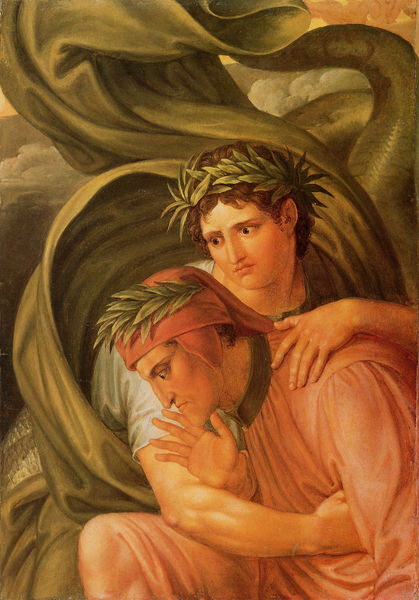
Titel: Dante und Vergil auf dem Rücken Geryons
Künstler: Joseph Anton Koch
Standort: Stuttgart
Institution: Staatsgalerie
Schlagwörter: gemälde, gruppe, hand, held, himmel, mann, weiß, wolken, grün, menschen, ocker, ausschnitt, hintergrund, hut, männer, orange, profil, blick, rot, schleier, tuch, haube, herren, schleife, gesichter, kappe, mütze, arm, arme, gesicht, halten, kragen, trauer, bildnis, blicken, hände, porträt, wind, gewand, mantel, stoff, gewänder, kind, paar, renaissance, ton, schwung, wellen, umarmung, italien, zwei, jungen, kette, ausdruck, angst, luft, wehen, detail, dichter, poet, festhalten, faltenwurf, nazarener, umarmen, alter, antike, knabe, geld, aufruhr, wirbel, furcht, schrecken, mäntel, schlange, haarkranz, allegorie, kranz, lorbeer, lorbeerkranz, mythologie, fragment, jüngling, beugen, erschreckt, hölle, leid, toga, dante, kränze, fresko, blätterkranz, bänder, heilig, tunika, dichtung, koch, drache, schutz, sorge, inferno, ungehauer, oliven, kräne, bausch, ovid, aeneas, olivenzweig, hess, göttliche komödie, rosetti, ängstlich, kragne, porät, ntike, renaissacne, dante alighieri, blicks, dichterkranz, dichtkunst, gewandbauschb, jüngloing, poetus laureatus, et, fil, angstr